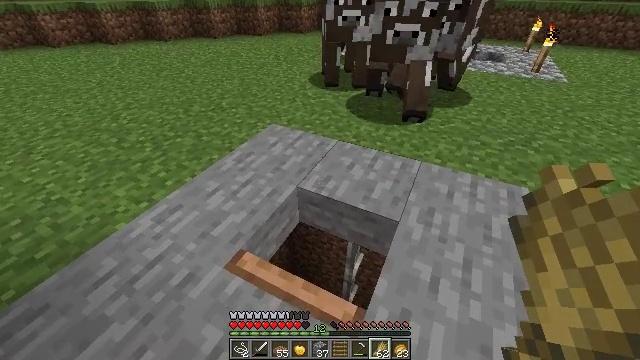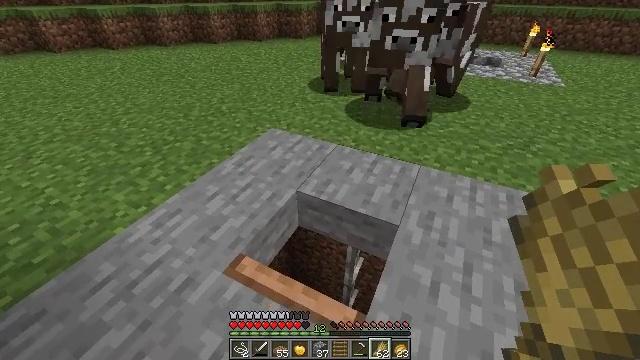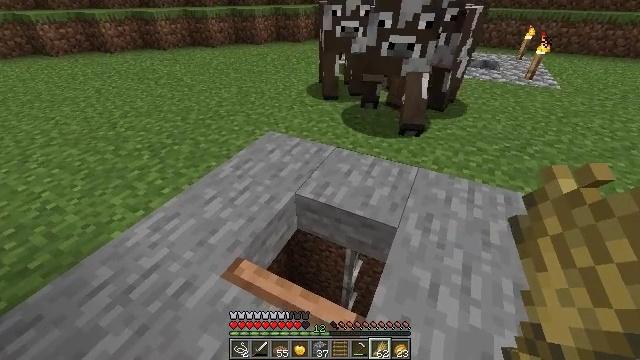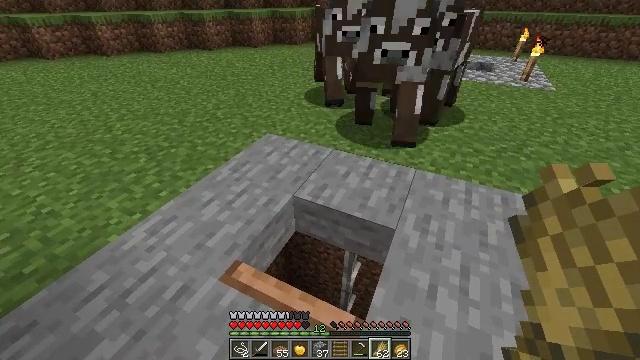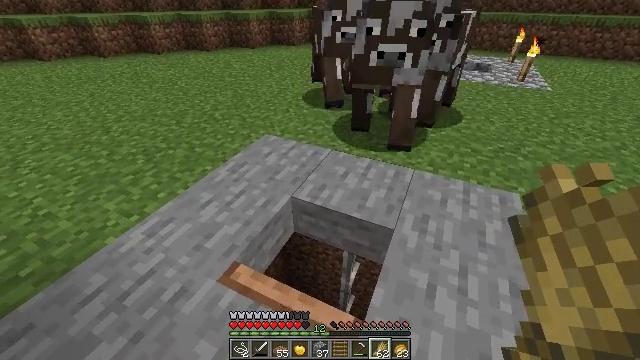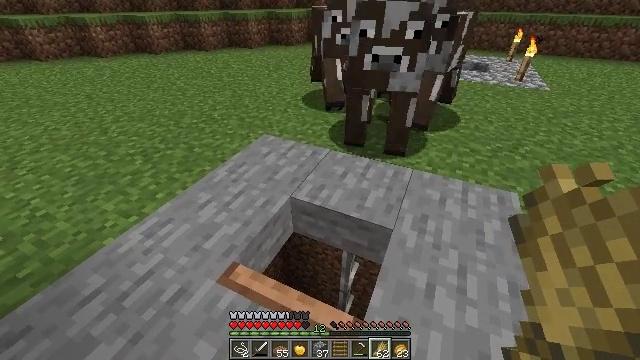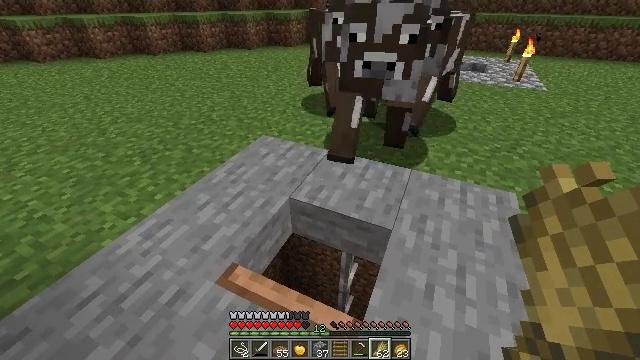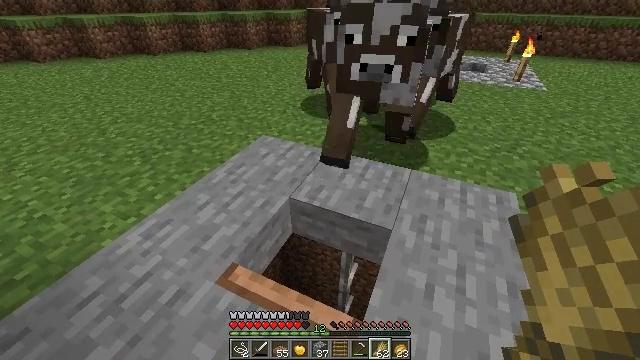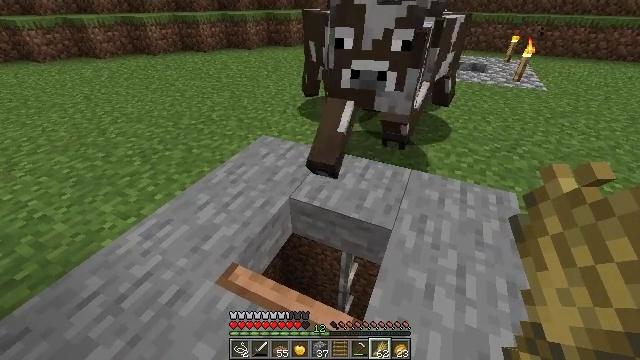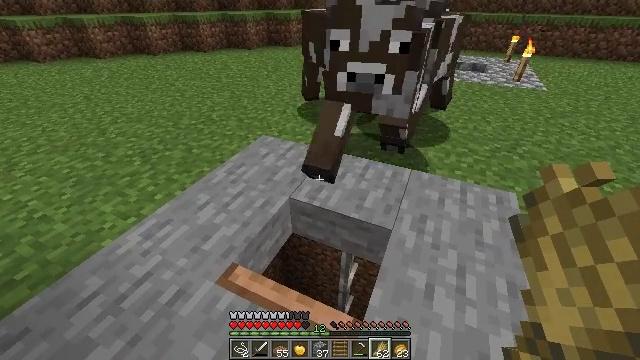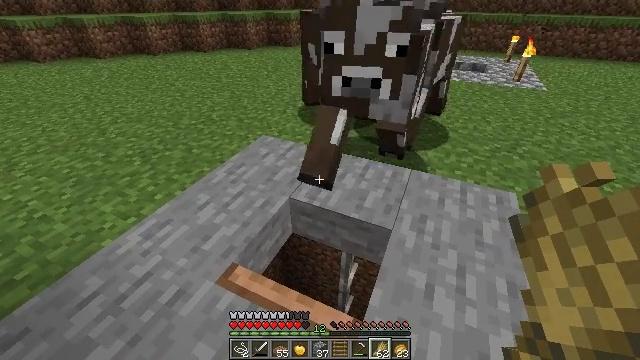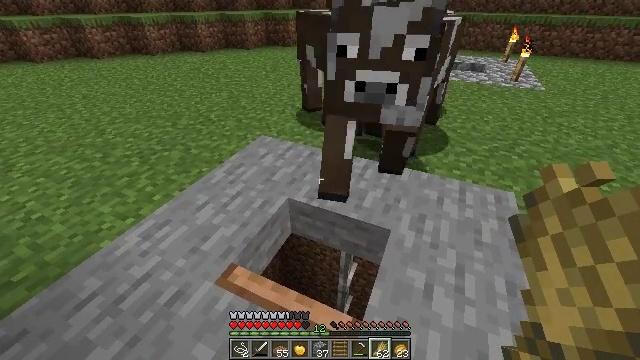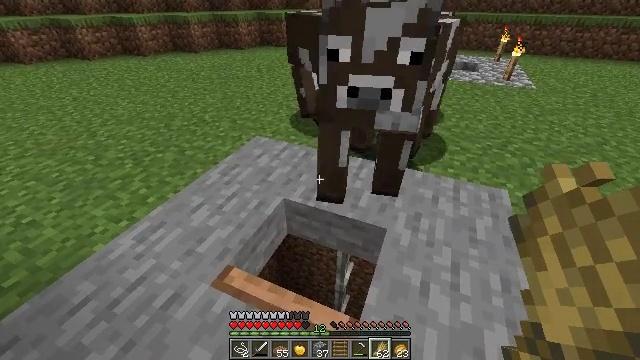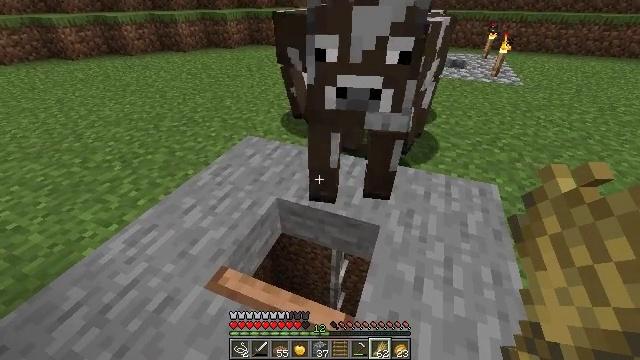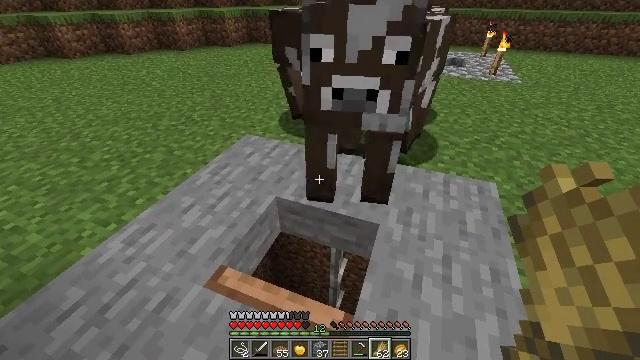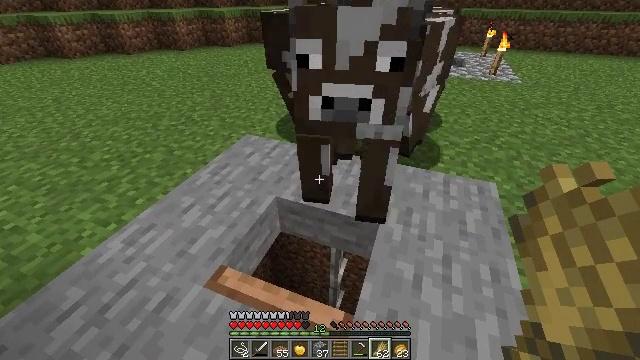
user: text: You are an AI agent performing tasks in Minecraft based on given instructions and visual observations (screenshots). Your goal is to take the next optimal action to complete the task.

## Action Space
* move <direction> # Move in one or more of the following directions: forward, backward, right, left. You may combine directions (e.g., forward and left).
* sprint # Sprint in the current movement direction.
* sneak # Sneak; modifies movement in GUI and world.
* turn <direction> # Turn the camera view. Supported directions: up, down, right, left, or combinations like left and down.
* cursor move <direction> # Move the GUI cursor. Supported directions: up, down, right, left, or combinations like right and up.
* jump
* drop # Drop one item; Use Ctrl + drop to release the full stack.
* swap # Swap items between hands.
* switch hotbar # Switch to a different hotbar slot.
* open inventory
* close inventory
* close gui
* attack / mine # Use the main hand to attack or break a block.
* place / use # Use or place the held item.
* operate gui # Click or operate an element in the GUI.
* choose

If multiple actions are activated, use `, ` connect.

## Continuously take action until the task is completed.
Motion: motion action
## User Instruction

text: Break the jungle trapdoor to collect it.
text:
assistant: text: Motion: no_op
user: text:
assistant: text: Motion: no_op
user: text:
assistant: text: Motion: no_op
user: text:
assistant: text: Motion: no_op
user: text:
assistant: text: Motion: no_op
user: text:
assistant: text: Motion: no_op
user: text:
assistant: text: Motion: no_op
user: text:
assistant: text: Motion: no_op
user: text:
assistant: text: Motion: no_op
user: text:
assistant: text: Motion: no_op
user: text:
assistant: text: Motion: no_op
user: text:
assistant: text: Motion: turn right
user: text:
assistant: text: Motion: turn right
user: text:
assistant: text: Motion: no_op
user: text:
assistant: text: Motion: no_op
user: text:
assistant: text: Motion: no_op
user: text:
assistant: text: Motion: no_op
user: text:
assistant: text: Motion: no_op
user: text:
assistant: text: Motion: no_op
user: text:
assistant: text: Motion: no_op
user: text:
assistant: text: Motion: no_op
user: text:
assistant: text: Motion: no_op
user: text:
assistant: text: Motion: no_op
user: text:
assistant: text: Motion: no_op
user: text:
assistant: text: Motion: no_op
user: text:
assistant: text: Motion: no_op
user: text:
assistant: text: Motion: no_op
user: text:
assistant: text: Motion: no_op
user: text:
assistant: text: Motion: no_op
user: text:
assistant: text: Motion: no_op